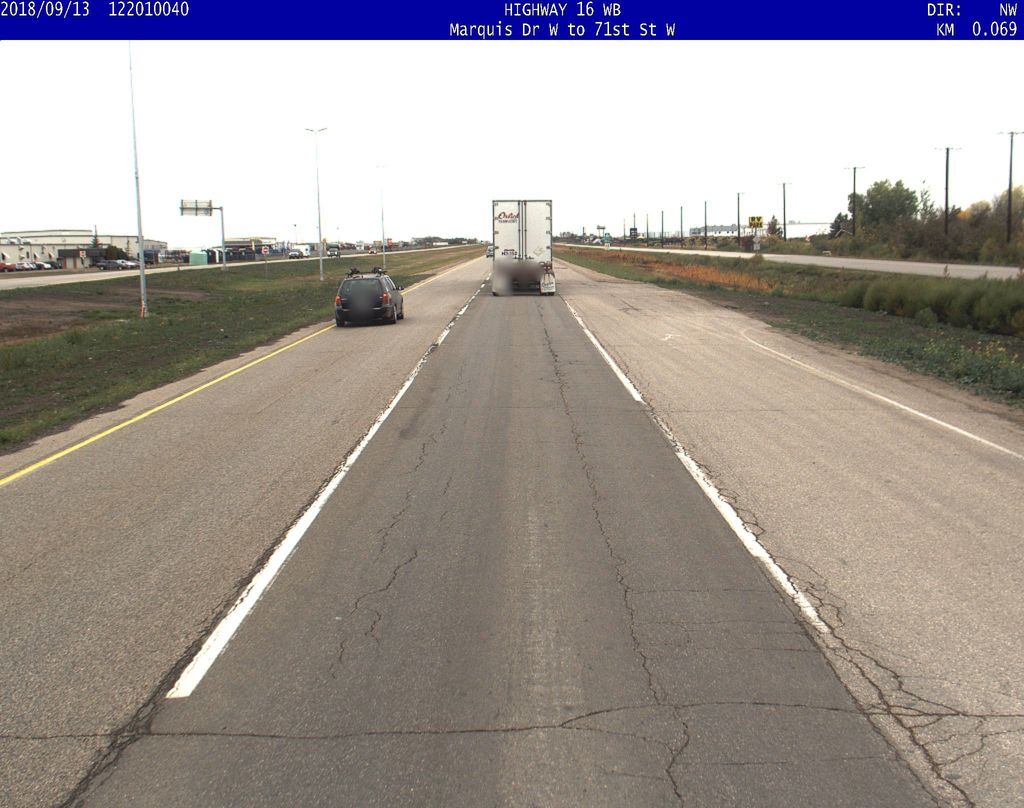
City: saskatoon